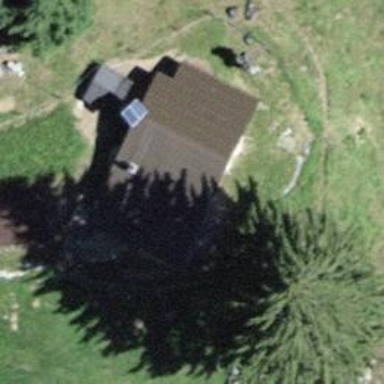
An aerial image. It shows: Cabin is depicted in the image.